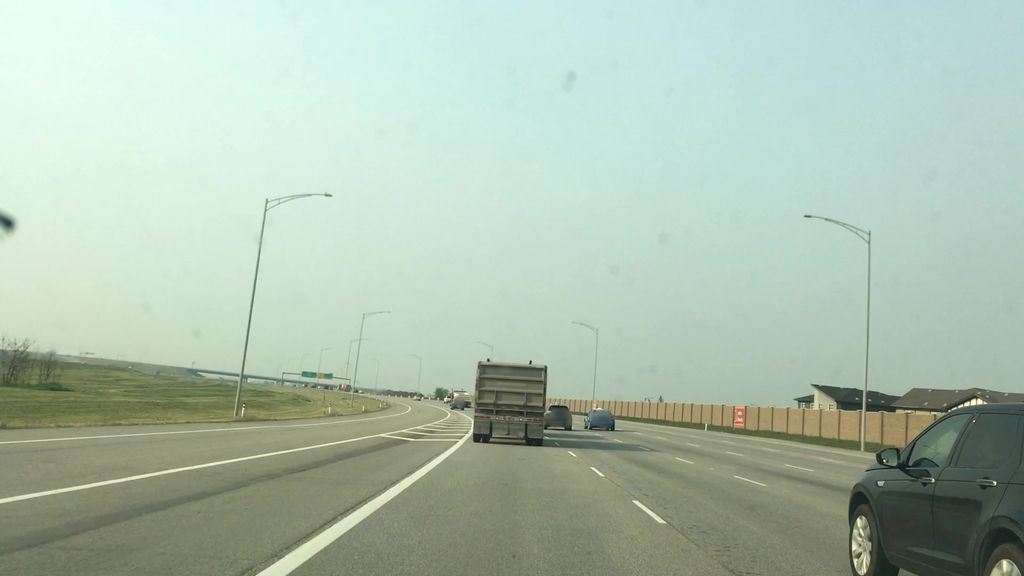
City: edmonton